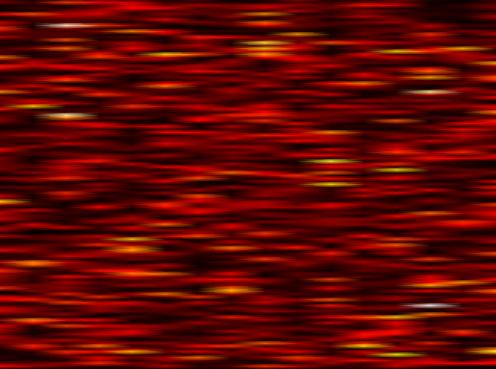
Label: FOFDM